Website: walmart
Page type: payment
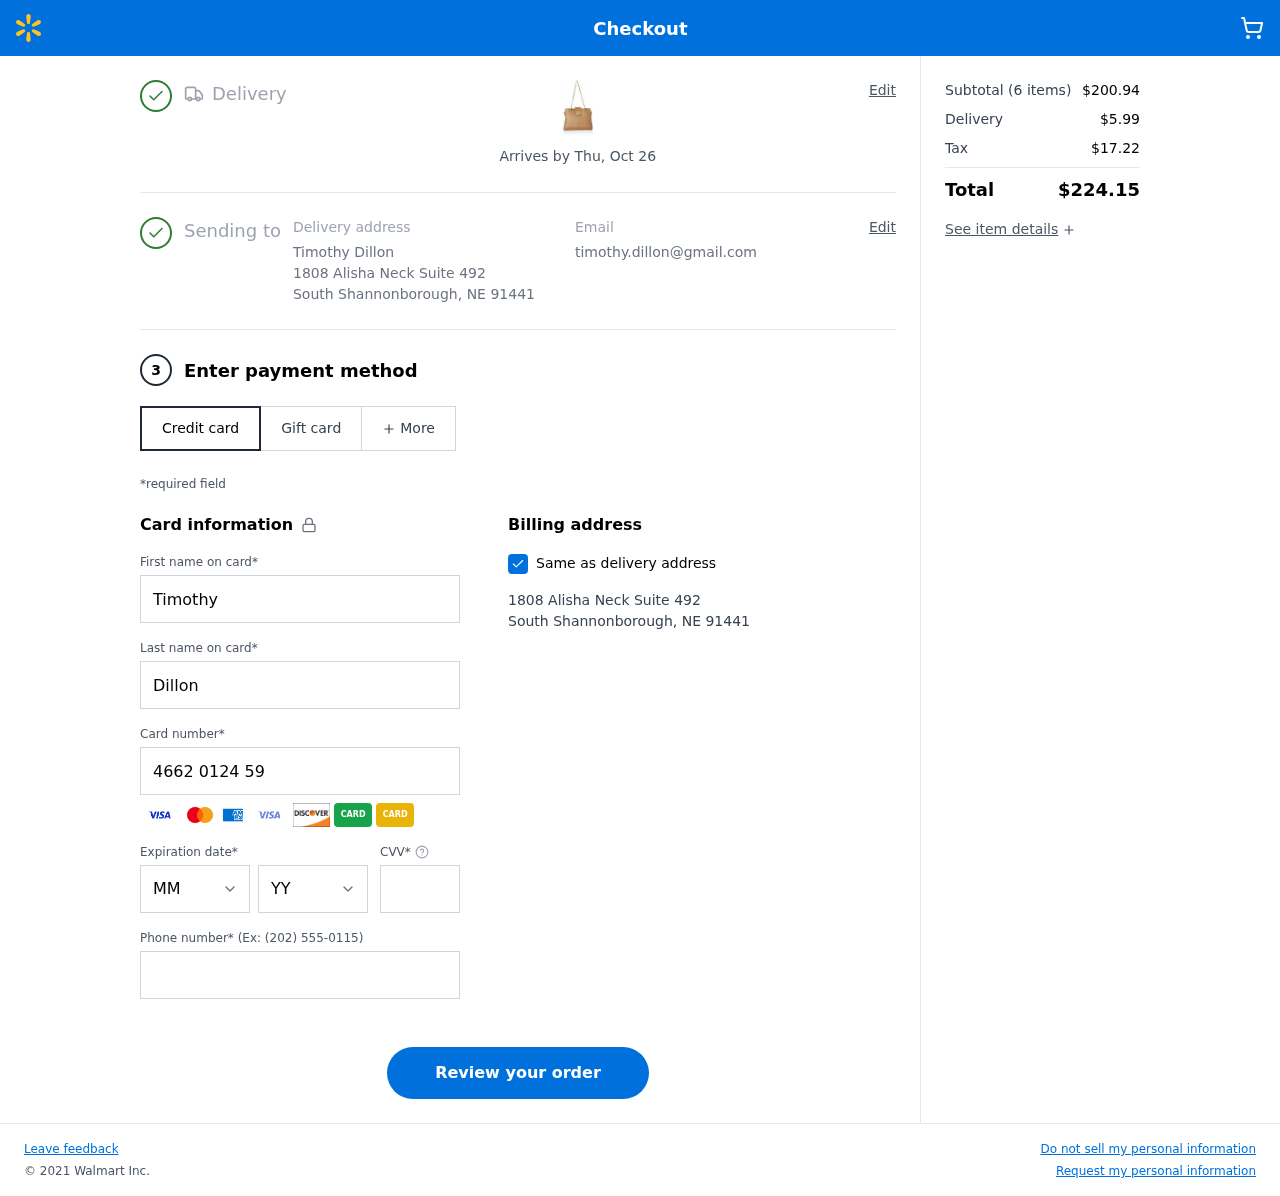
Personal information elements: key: PII_CARD_CVV
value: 271
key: PII_CARD_EXPIRY_MONTH
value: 03
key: PII_CARD_EXPIRY_YEAR
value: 30
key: PII_CARD_NUMBER
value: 4662 0124 5994 9034
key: PII_CITY
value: South Shannonborough
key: PII_EMAIL
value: timothy.dillon@gmail.com
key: PII_FIRSTNAME
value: Timothy
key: PII_FULLNAME
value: Timothy Dillon
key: PII_LASTNAME
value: Dillon
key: PII_PHONE
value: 5739216498
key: PII_POSTCODE
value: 91441
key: PII_STATE_ABBR
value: NE
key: PII_STREET
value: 1808 Alisha Neck Suite 492
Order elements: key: ORDER_DELIVERY_DATE
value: Arrives by Thu, Oct 26
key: ORDER_NUM_ITEMS
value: (6 items)
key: ORDER_SUBTOTAL
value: $200.94
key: ORDER_SHIPPING_COST
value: $5.99
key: ORDER_TAX
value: $17.22
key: ORDER_TOTAL
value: $224.15